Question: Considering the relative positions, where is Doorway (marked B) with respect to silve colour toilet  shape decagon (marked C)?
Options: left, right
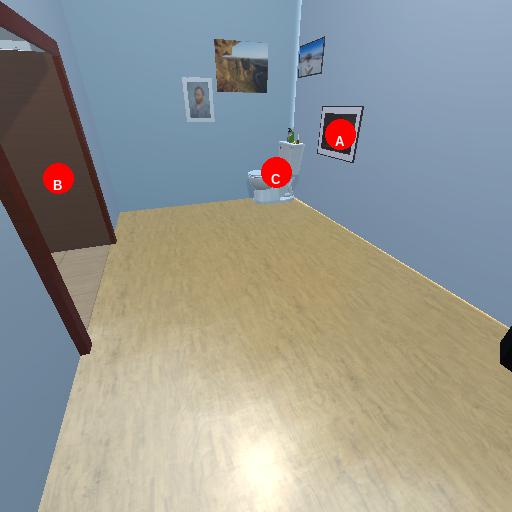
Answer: left